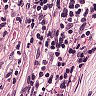
Metastatic tissue present: yes